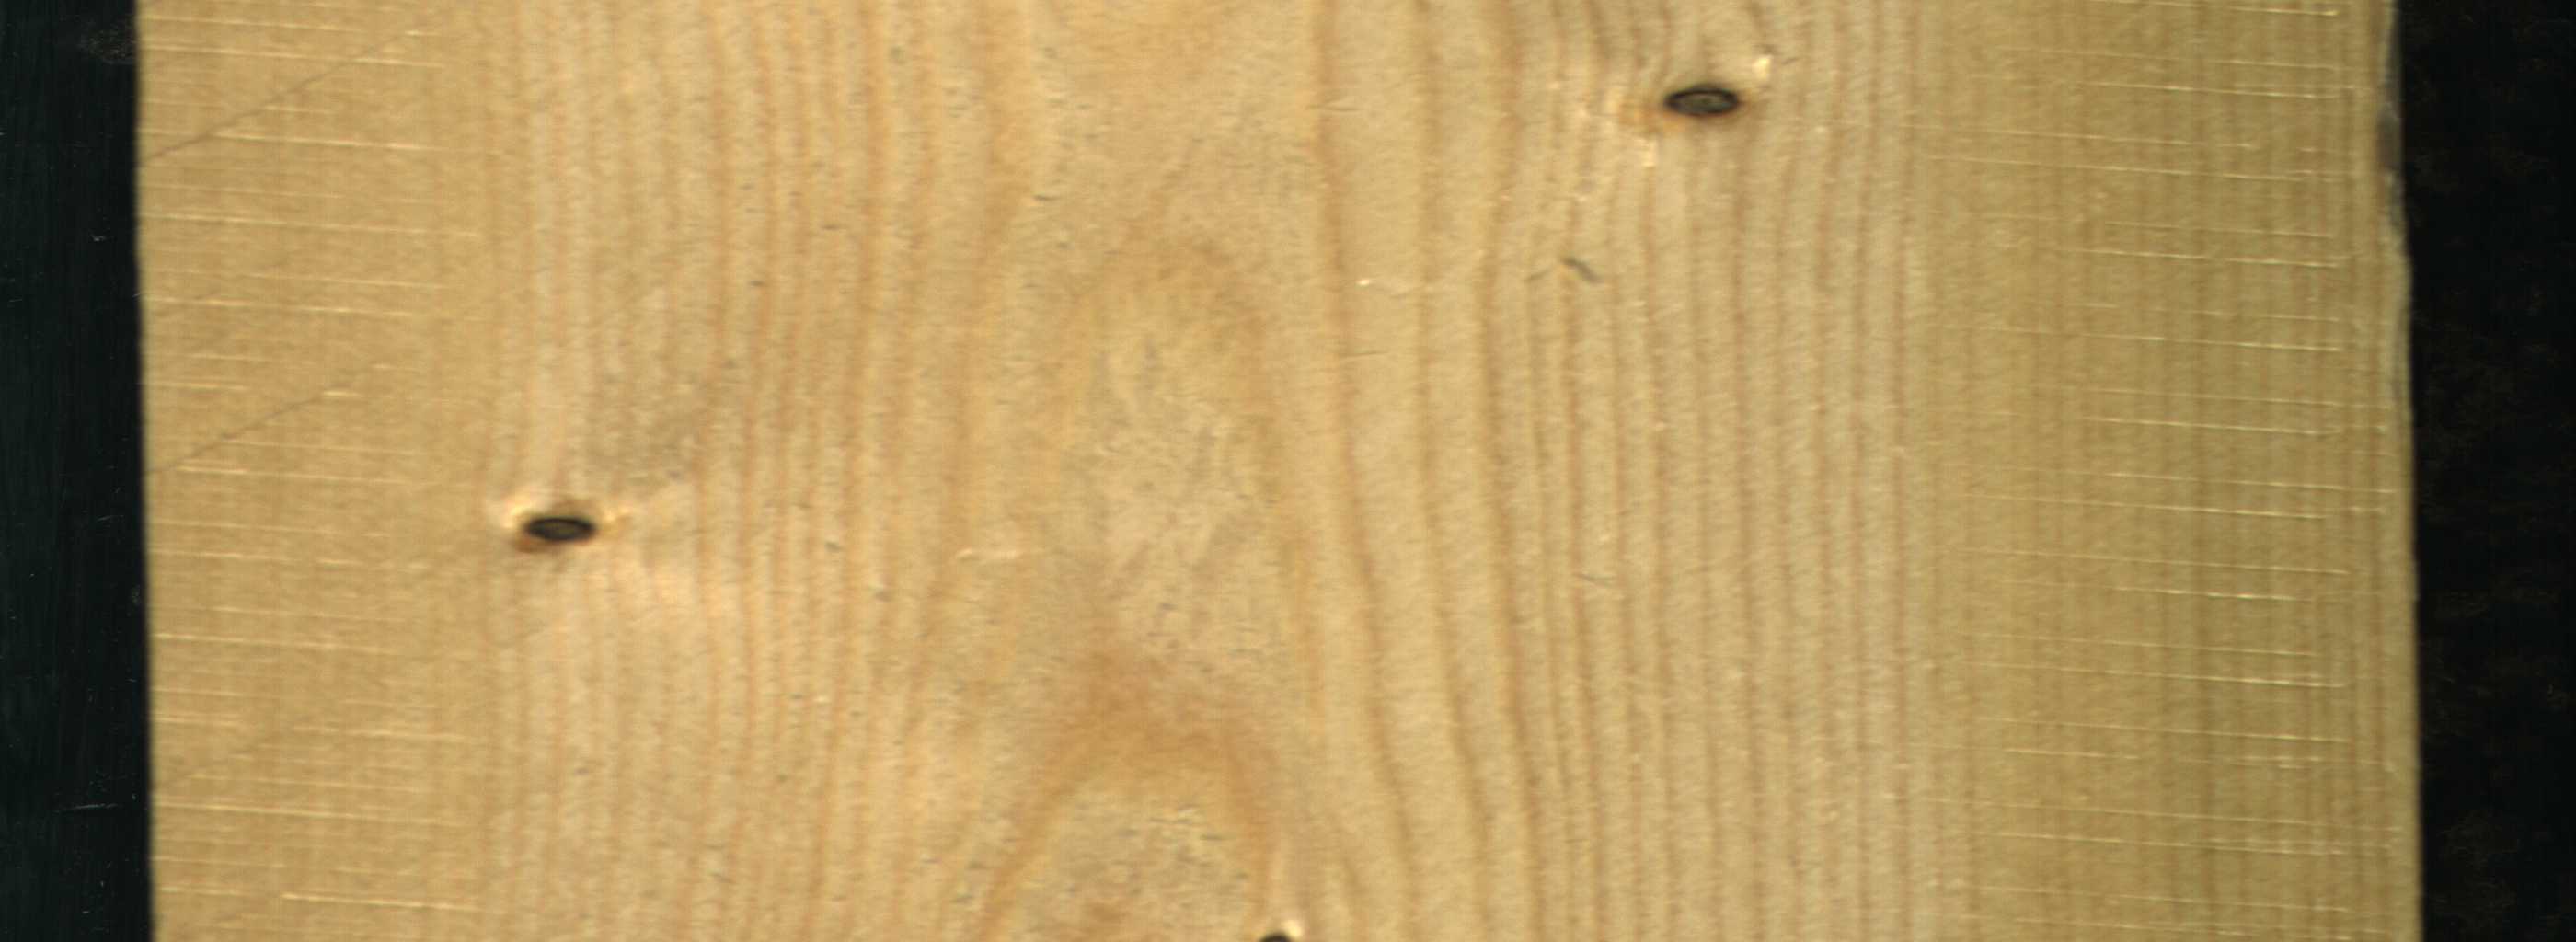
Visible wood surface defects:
Dead_Knot
Dead_Knot
Dead_Knot